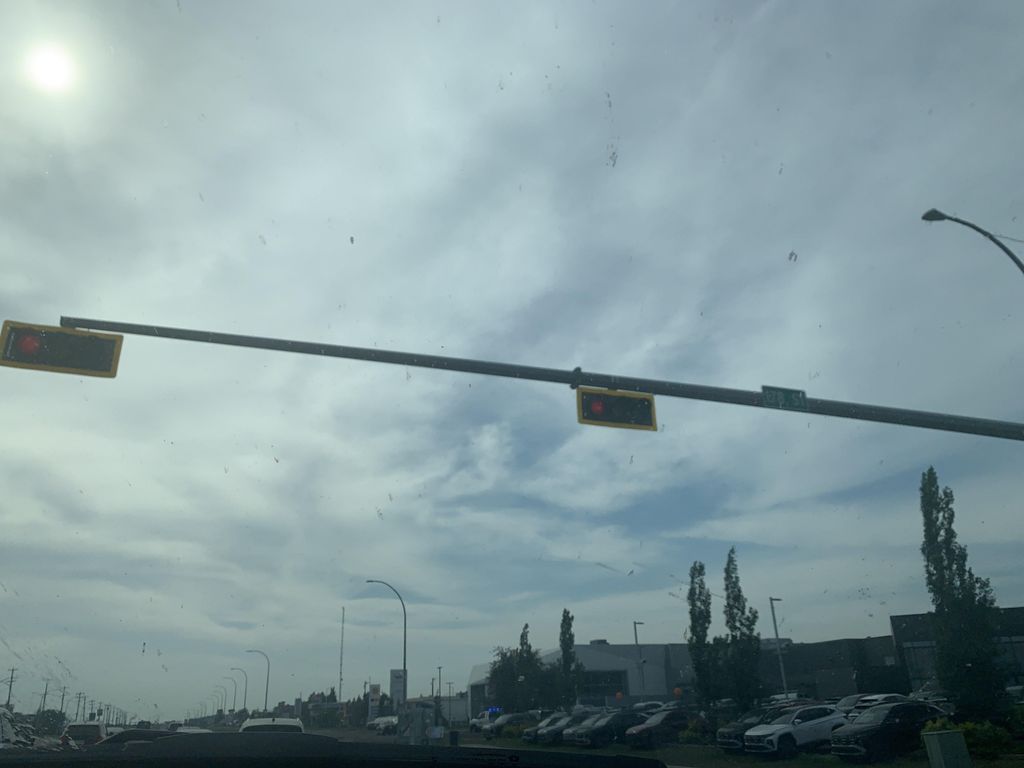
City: edmonton